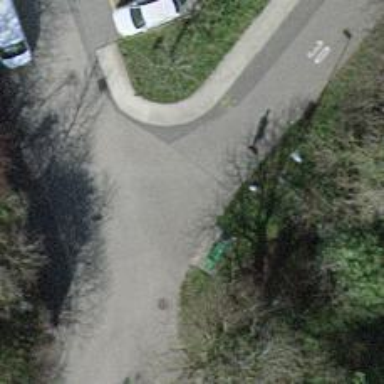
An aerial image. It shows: Residential road with opposite cycleway.